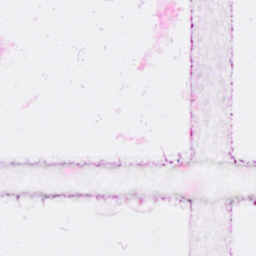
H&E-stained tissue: Breast